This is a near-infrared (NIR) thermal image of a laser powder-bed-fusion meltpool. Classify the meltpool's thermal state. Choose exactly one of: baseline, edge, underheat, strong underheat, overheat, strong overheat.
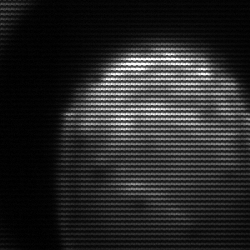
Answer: edge